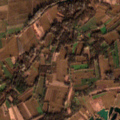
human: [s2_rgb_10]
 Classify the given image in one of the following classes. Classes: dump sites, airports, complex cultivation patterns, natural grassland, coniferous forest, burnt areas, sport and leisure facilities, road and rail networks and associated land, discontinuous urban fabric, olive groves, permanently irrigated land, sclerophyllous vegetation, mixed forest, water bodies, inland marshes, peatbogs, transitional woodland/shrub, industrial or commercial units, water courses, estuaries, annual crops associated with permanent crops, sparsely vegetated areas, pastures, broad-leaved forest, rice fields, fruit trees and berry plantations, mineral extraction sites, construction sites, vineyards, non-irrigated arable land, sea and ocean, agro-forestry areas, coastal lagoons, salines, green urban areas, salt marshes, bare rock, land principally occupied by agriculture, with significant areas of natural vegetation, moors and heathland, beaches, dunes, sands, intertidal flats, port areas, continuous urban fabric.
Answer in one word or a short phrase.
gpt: mineral extraction sites, non-irrigated arable land, land principally occupied by agriculture, with significant areas of natural vegetation, broad-leaved forest